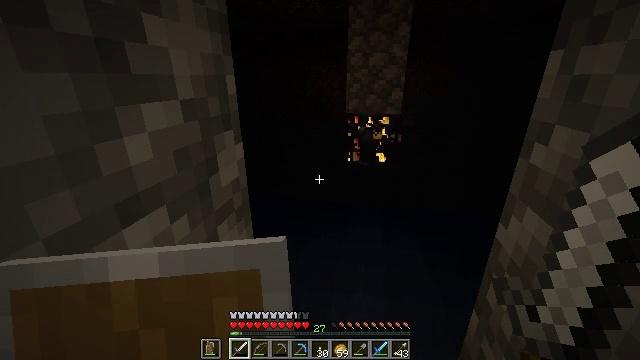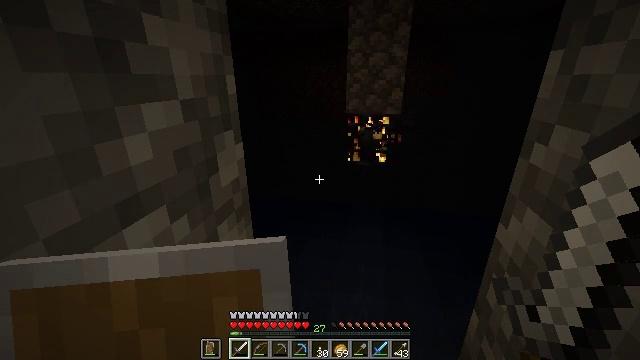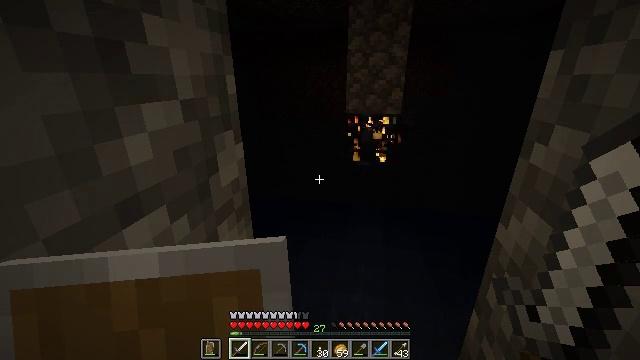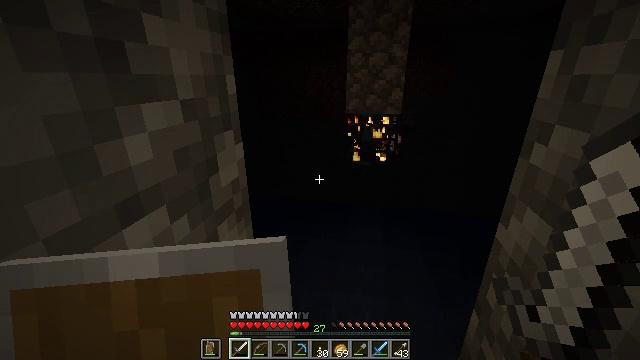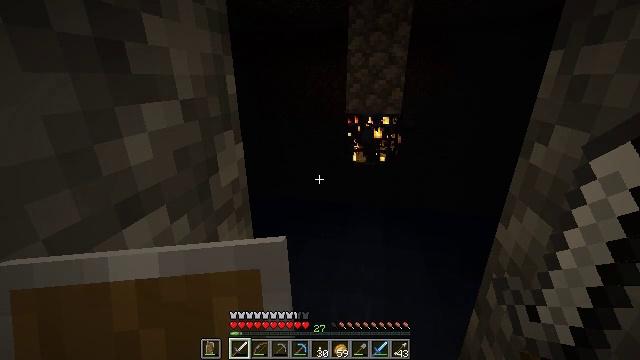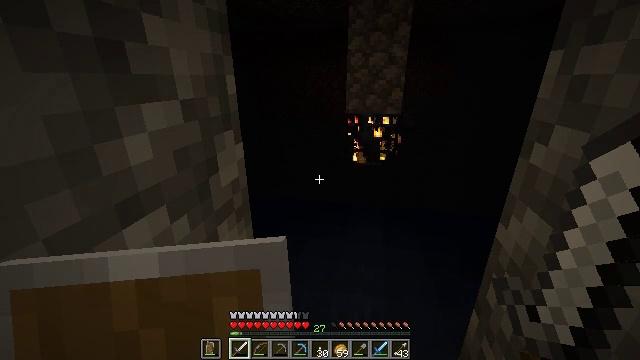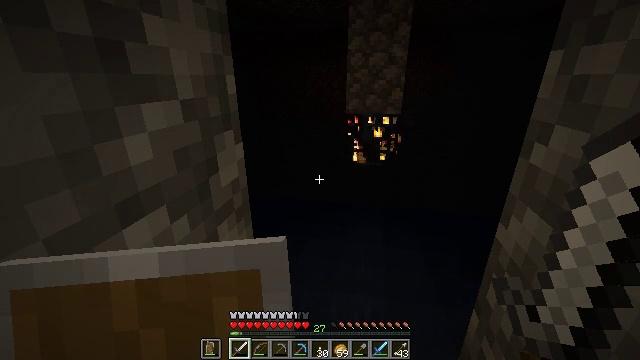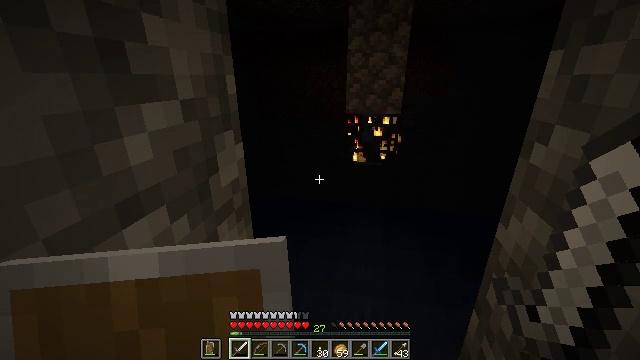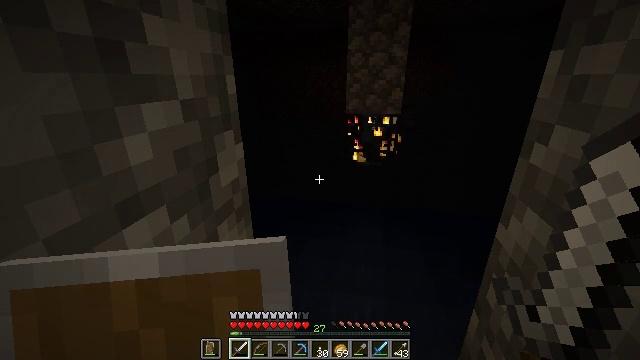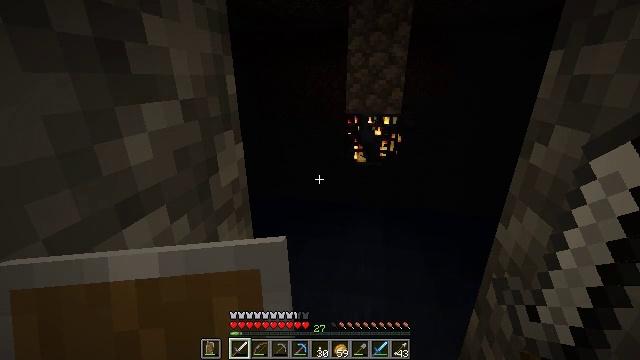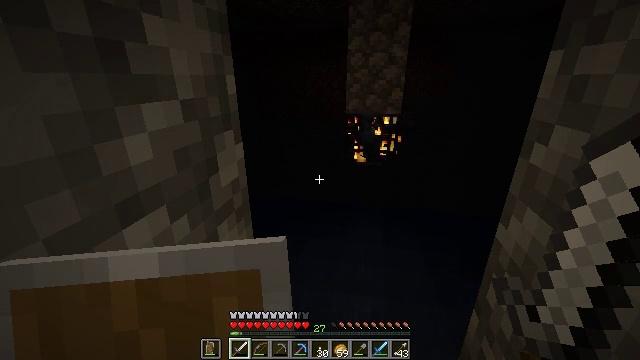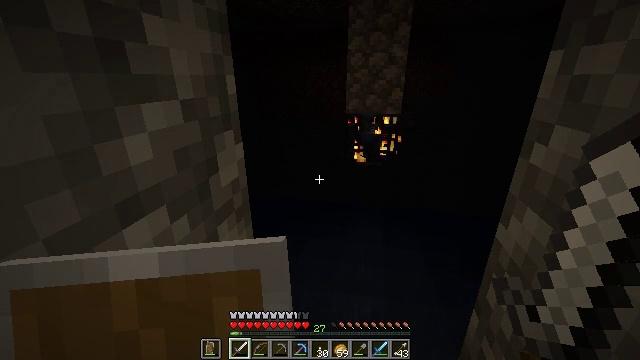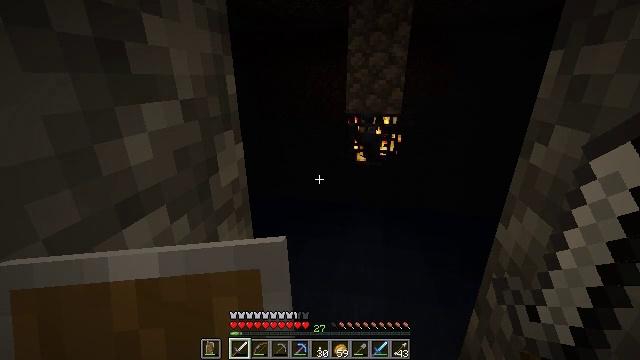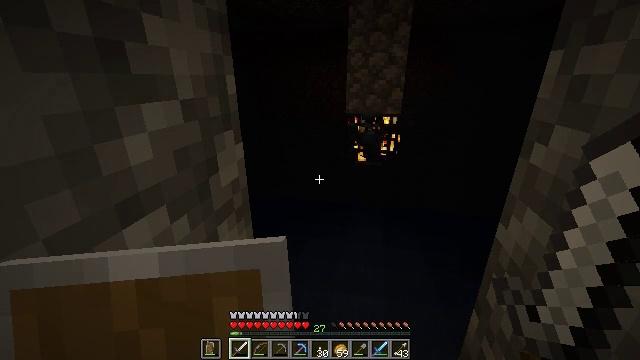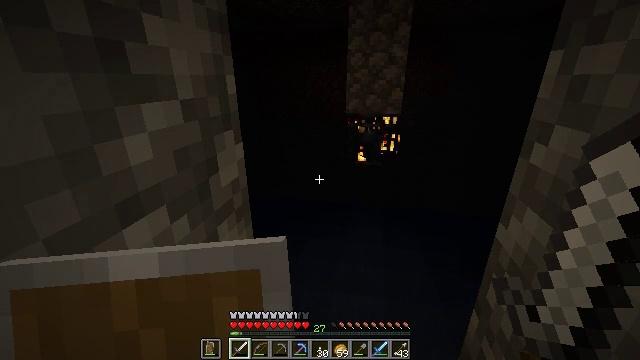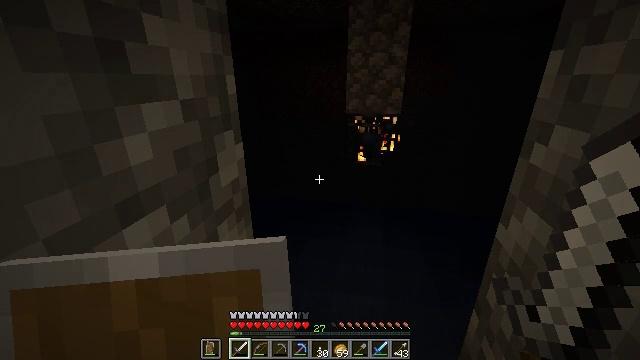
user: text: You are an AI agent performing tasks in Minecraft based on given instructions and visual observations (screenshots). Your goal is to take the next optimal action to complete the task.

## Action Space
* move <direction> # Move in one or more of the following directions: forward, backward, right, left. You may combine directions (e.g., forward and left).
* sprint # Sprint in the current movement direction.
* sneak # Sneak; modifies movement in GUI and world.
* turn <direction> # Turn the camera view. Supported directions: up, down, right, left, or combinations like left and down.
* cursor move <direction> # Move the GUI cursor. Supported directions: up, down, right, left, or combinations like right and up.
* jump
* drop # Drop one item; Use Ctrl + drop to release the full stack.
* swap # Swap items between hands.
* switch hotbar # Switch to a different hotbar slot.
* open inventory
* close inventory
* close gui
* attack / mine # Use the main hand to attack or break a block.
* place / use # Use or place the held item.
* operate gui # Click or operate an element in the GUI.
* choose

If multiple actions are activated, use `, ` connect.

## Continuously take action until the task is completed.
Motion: motion action
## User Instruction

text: Remove an iron sword from the inventory.
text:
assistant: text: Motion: no_op
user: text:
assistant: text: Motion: no_op
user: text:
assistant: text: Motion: no_op
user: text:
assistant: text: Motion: no_op
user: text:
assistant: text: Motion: no_op
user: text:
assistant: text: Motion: no_op
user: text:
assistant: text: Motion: no_op
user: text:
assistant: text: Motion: no_op
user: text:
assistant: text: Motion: no_op
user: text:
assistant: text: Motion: no_op
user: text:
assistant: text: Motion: no_op
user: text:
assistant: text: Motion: no_op
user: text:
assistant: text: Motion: no_op
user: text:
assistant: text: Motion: no_op
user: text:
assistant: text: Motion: no_op
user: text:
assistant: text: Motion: no_op
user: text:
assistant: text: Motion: no_op
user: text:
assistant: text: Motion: no_op
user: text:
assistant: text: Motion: no_op
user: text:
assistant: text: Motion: no_op
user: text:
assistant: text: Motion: no_op
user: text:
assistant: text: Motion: no_op
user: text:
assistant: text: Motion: no_op
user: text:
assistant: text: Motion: no_op
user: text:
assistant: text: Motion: no_op
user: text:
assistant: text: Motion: no_op
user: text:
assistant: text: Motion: no_op
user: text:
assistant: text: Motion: no_op
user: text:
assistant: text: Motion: no_op
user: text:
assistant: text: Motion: no_op